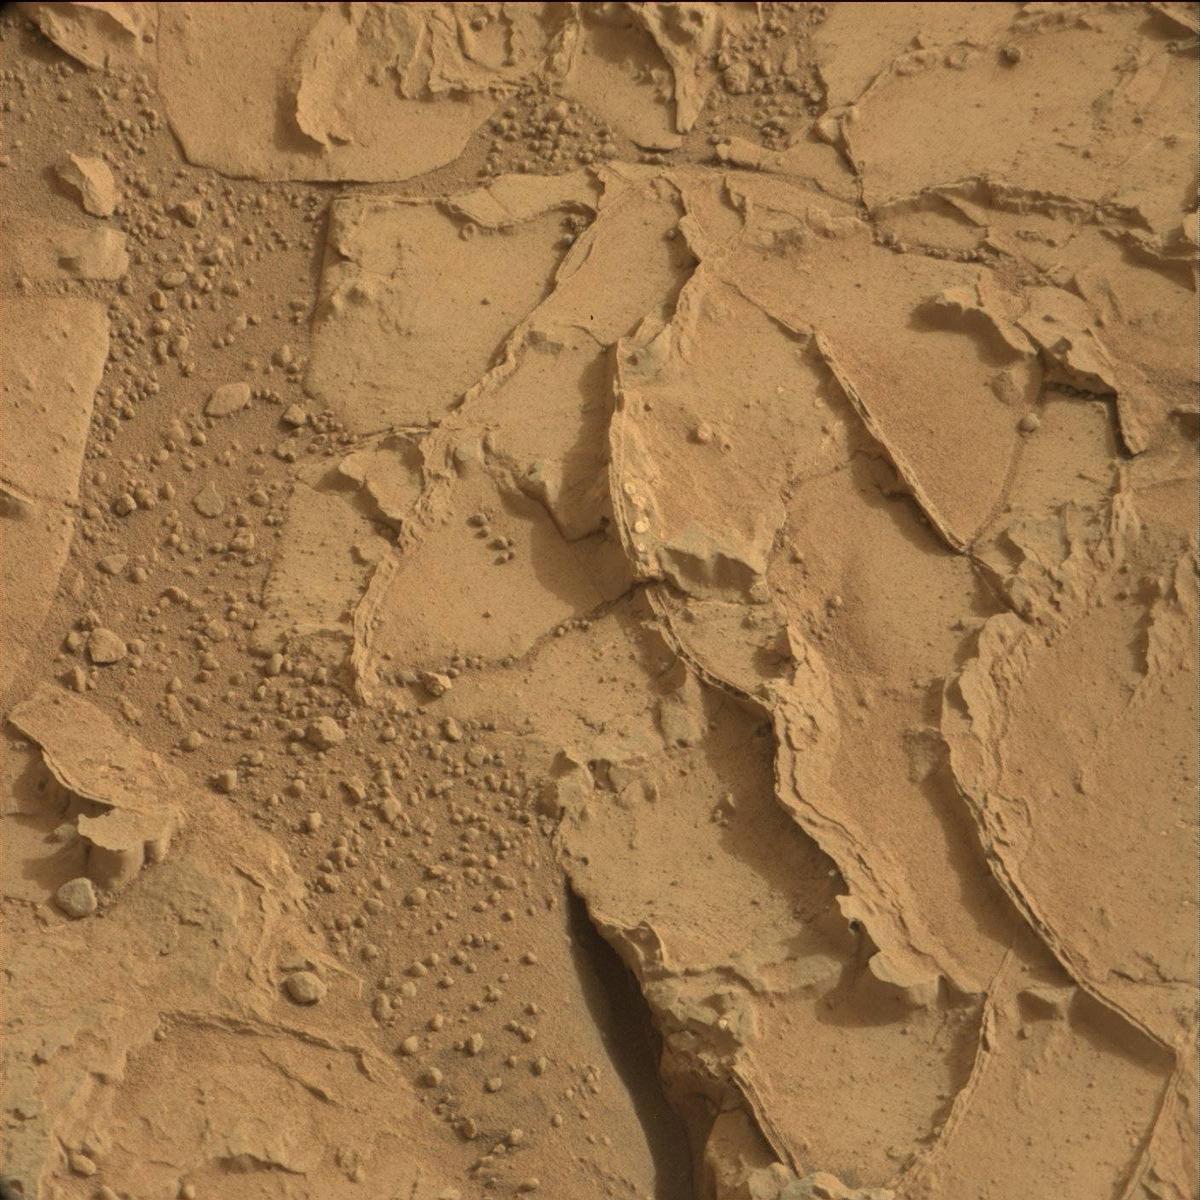
Terrain classes present: Bedrock, Rock, Sand / Soil